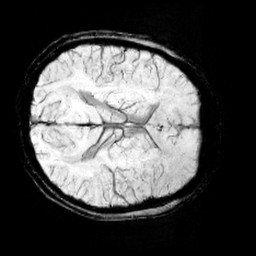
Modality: minIP
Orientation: axial
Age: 13
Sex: male
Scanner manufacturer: siemens
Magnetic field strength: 3 T
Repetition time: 0.027 s
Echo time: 0.02 s